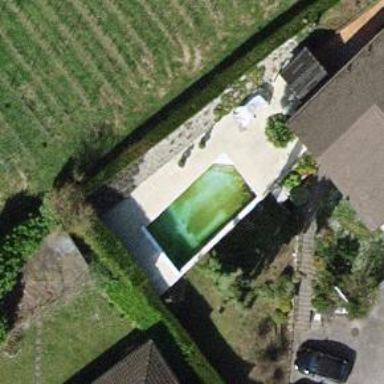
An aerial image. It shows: Swimming pool located in leisure land.